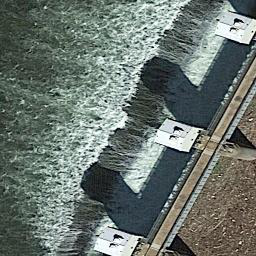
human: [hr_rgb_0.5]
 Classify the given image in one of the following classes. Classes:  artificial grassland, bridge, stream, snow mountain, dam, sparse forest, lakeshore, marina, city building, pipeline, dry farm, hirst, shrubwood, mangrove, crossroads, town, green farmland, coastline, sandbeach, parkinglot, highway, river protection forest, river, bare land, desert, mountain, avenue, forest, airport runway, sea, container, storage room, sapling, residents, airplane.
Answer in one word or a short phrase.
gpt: dam